Question: When I put an image inline in a table cell, like this:
'''
<table border="1" cellspacing="5" cellpadding="5">
<tr>
<td>
<img width="20" height="20">Text
</td>
<td>
Text
</td>
</tr>
</table>
'''
...it shifts the vertical alignment of the text in that cell, like this:

I've played around with 'vertical-align', but haven't been able to align the in the two cells. What's the right way to do that?
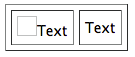
Answer: I've been continuing to play around with this problem, here's a workaround I came up with:
'''
<table border="1" cellspacing="5" cellpadding="5">
<tr>
<td style="line-height: 20px;">
<img width="20" height="20" style="vertical-align: top;">Text
</td>
<td>
Text
</td>
</tr>
</table>
'''
It renders like this:

I don't love that the the height of the image needs to be in CSS, so I'm still open to other ideas.